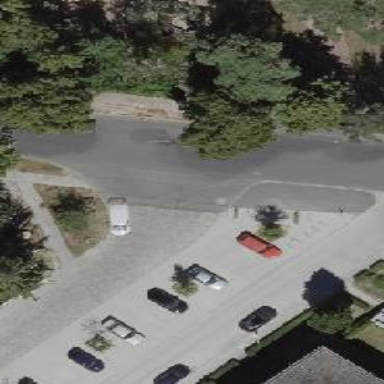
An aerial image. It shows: Unmarked road crossing.